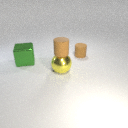
small brown rubber cylinder to the right of large green metal cube